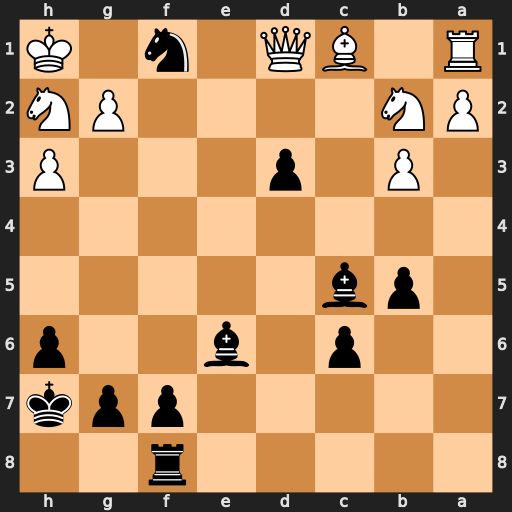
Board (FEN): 5r2/5ppk/2p1b2p/1pb5/8/1P1p3P/PN4PN/R1BQ1n1K
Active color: b
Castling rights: -
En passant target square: -
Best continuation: Ng3#